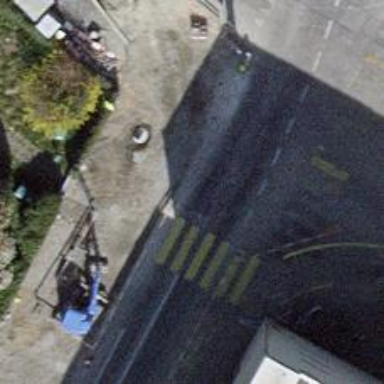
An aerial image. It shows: Secondary road with asphalt surface. There are sidewalks on both sides and opposite lane cycleway.